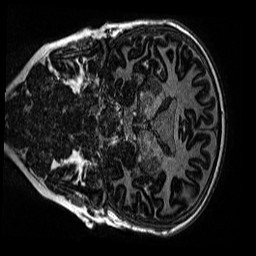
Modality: MP2RAGE
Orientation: coronal
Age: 11
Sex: female
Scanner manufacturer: siemens
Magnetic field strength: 3 T
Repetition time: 4 s
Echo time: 0.00299 s